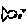
Label: fish